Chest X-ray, PA view. Patient: 68 years old, sex F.
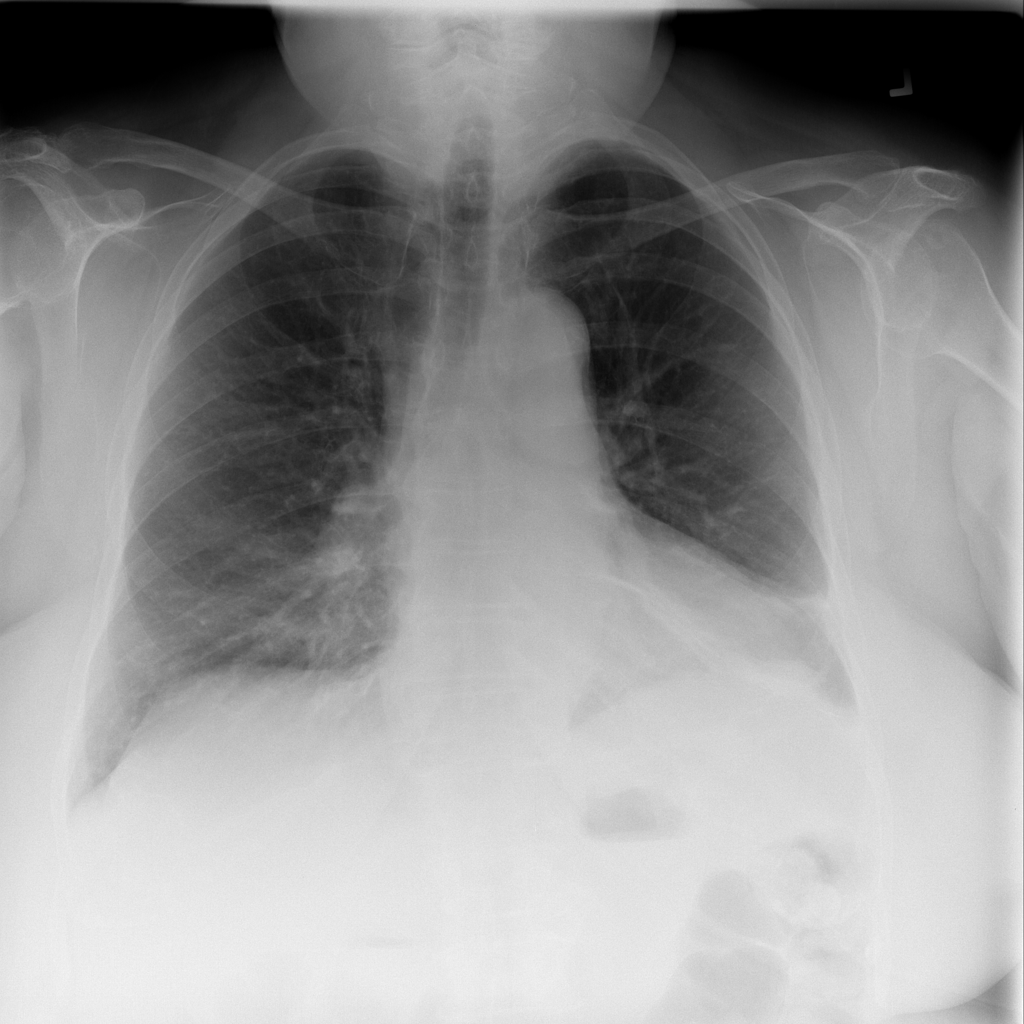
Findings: Atelectasis